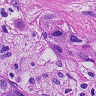
Metastatic tissue present: yes